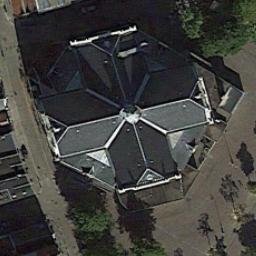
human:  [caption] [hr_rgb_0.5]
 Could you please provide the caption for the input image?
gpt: There is a church with a gray roof on the open place .

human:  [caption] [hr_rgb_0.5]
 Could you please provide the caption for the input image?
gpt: A church with a gray roof, The main house of the church has a cross-shaped roof, And there are many trees around the church .

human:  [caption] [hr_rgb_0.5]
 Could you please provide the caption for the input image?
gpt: The church with a tower and the rest of the church has a cross-shaped sloping roof .

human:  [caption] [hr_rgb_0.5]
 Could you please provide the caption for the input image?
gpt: This is a church, Which looks like a cross from above .

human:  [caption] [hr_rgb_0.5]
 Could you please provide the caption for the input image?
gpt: There are many trees near the church .